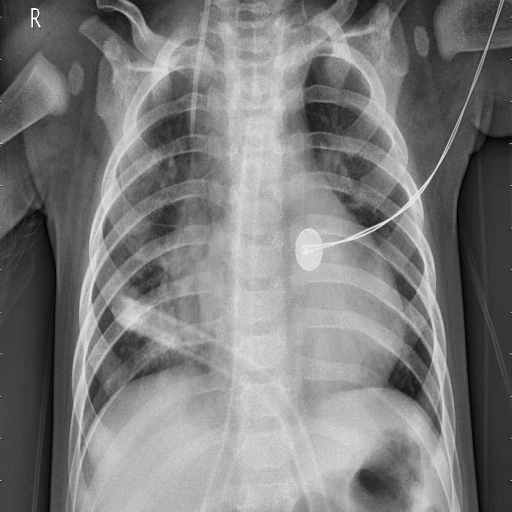
Finding: PNEUMONIA